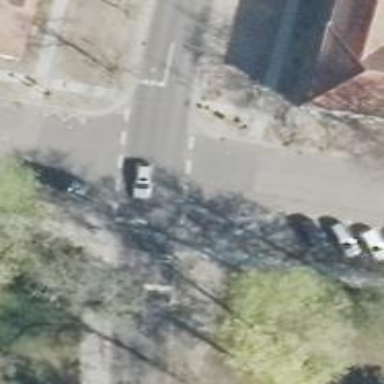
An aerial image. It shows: Road with traffic signals at the crossing.